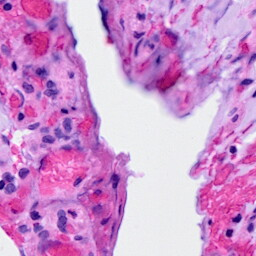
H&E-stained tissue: Ovarian